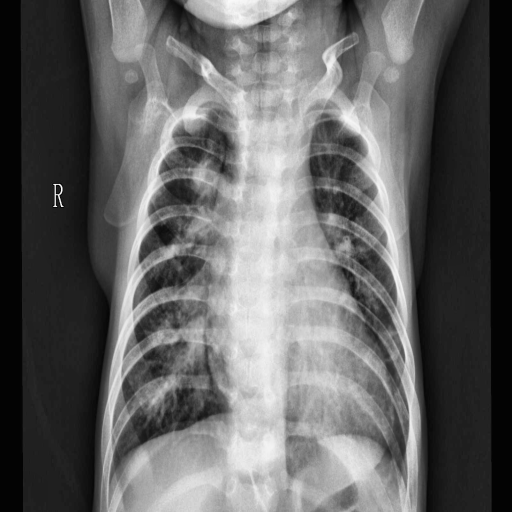
Finding: PNEUMONIA